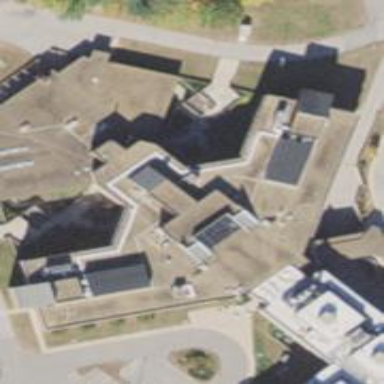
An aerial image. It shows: Government office building.